Aerial crown-view tile of a tropical tree (Barro Colorado Island, Panama), acquired 20240813:
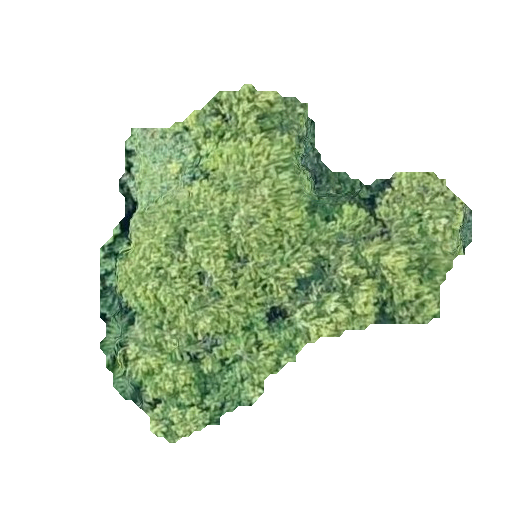
Species: Luehea seemannii
GBIF accepted scientific name: Luehea seemannii
Crown area: 121.029 m²